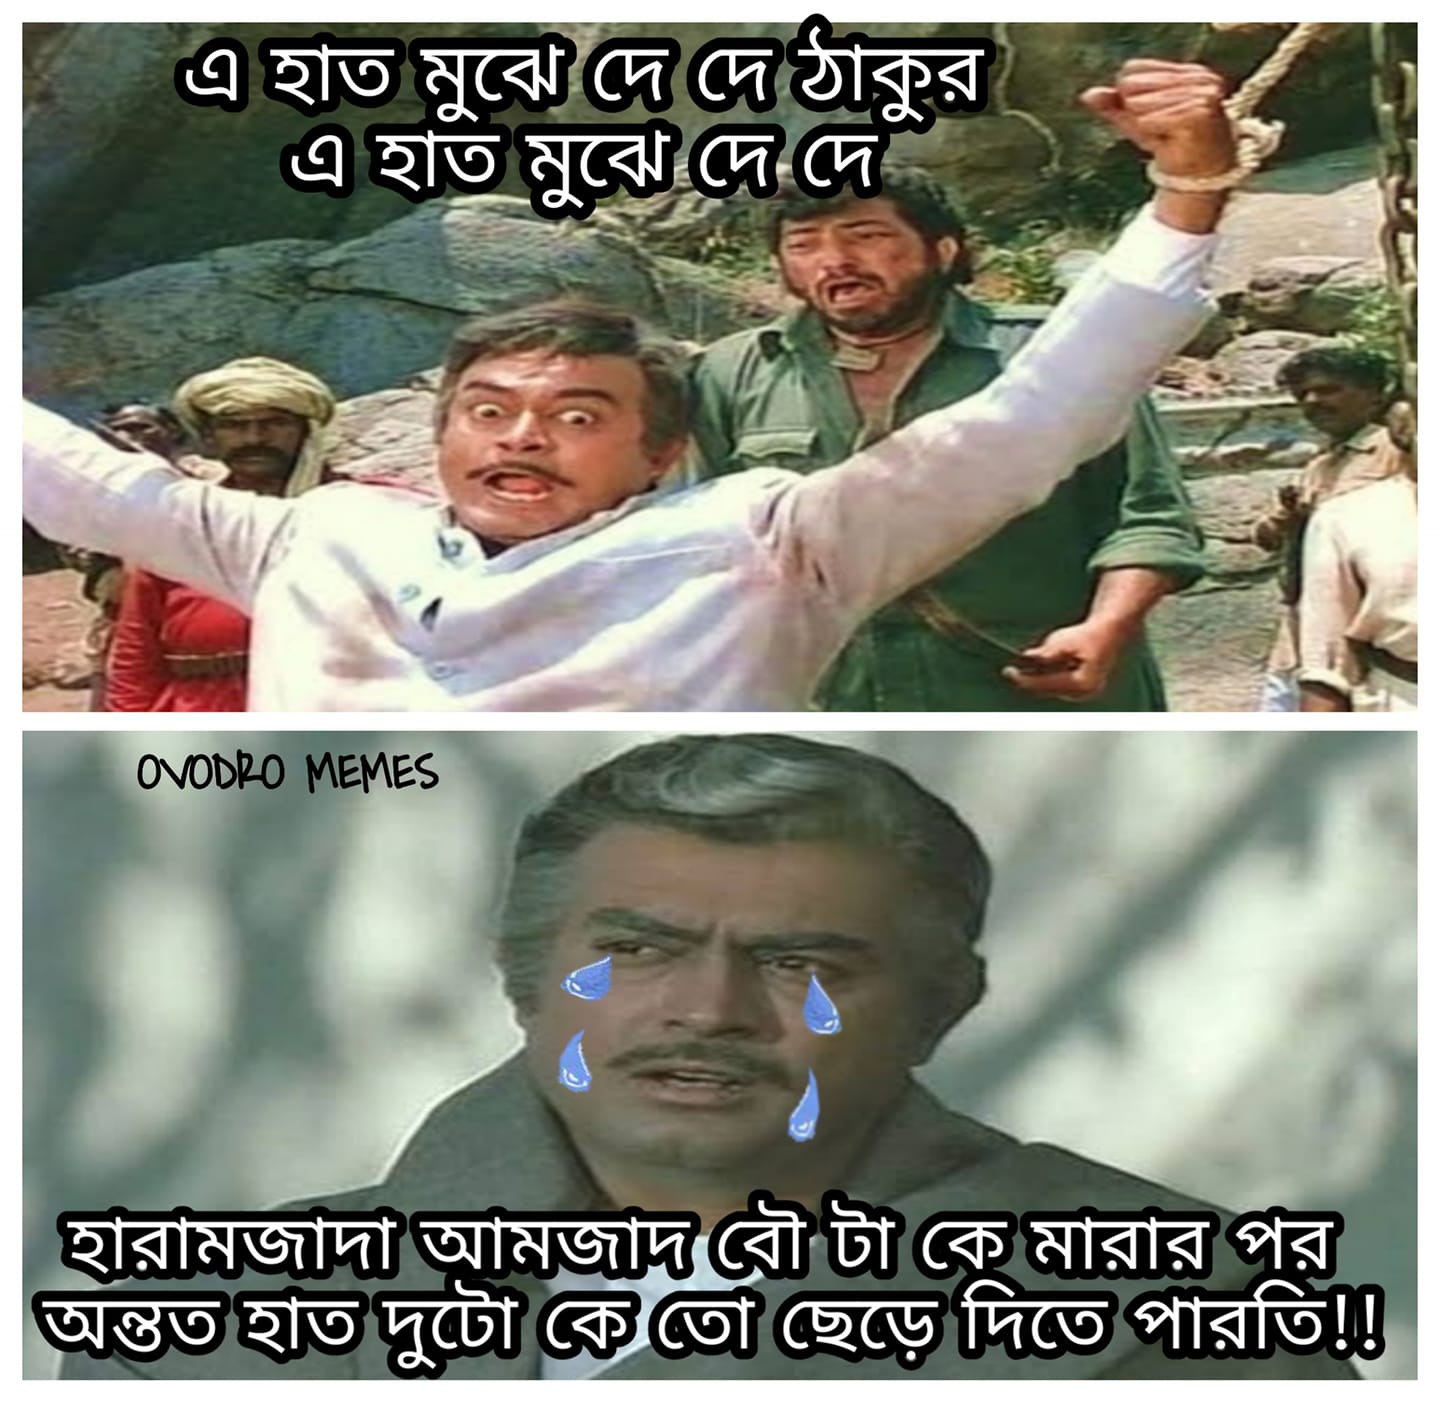
Caption: এ হাত মুঝে দে দে ঠাকুর এ হাত মুঝে দে দে     হারামজাদা আমজাদ বৌ টা কে মারার পর অন্তত হাত দুটো কে তো ছেড়ে দিতে পারতি !!
Label: non-hate